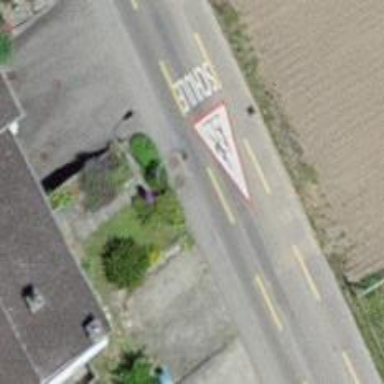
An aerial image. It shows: Traffic calming feature with painted surface.